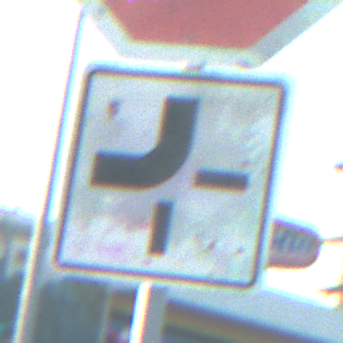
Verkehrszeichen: VerlaufVorfahrtsstrasse2
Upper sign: Stop
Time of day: MorningAfternoon
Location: Outdoor (Suburban)
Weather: PartlyCloudy
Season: NotSpecified
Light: Natural